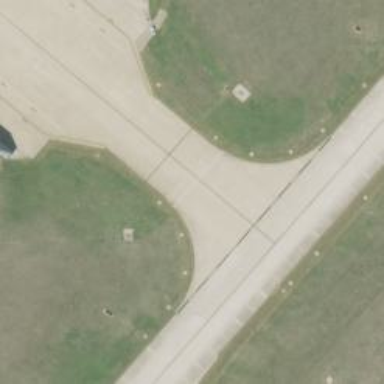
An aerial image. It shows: View of taxiway at the airport.